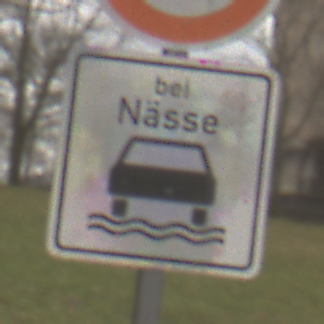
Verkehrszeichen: BeiNaesse
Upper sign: Geschwindigkeit80
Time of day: Midday
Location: Outdoor (Nature)
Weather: Overcast
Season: NotSpecified
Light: Natural